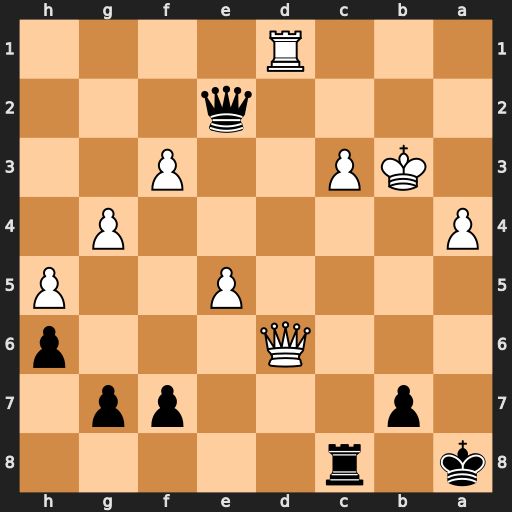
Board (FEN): k1r5/1p3pp1/3Q3p/4P2P/P5P1/1KP2P2/4q3/3R4
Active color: b
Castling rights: -
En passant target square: -
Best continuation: Qc4+ Kb2 Qxc3+